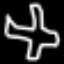
Label: airplane